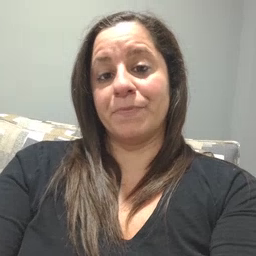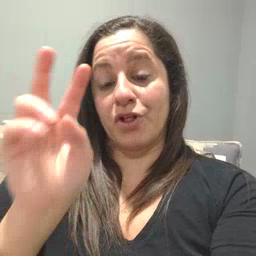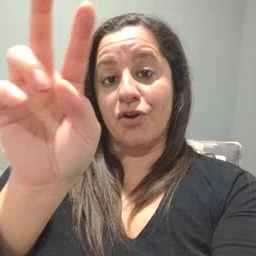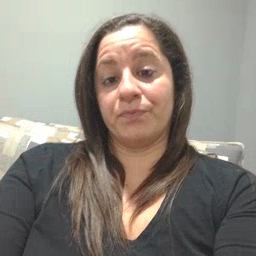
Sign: look